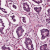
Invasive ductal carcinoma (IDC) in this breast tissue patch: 1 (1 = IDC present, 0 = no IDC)